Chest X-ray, PA view. Patient: 38 years old, sex M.
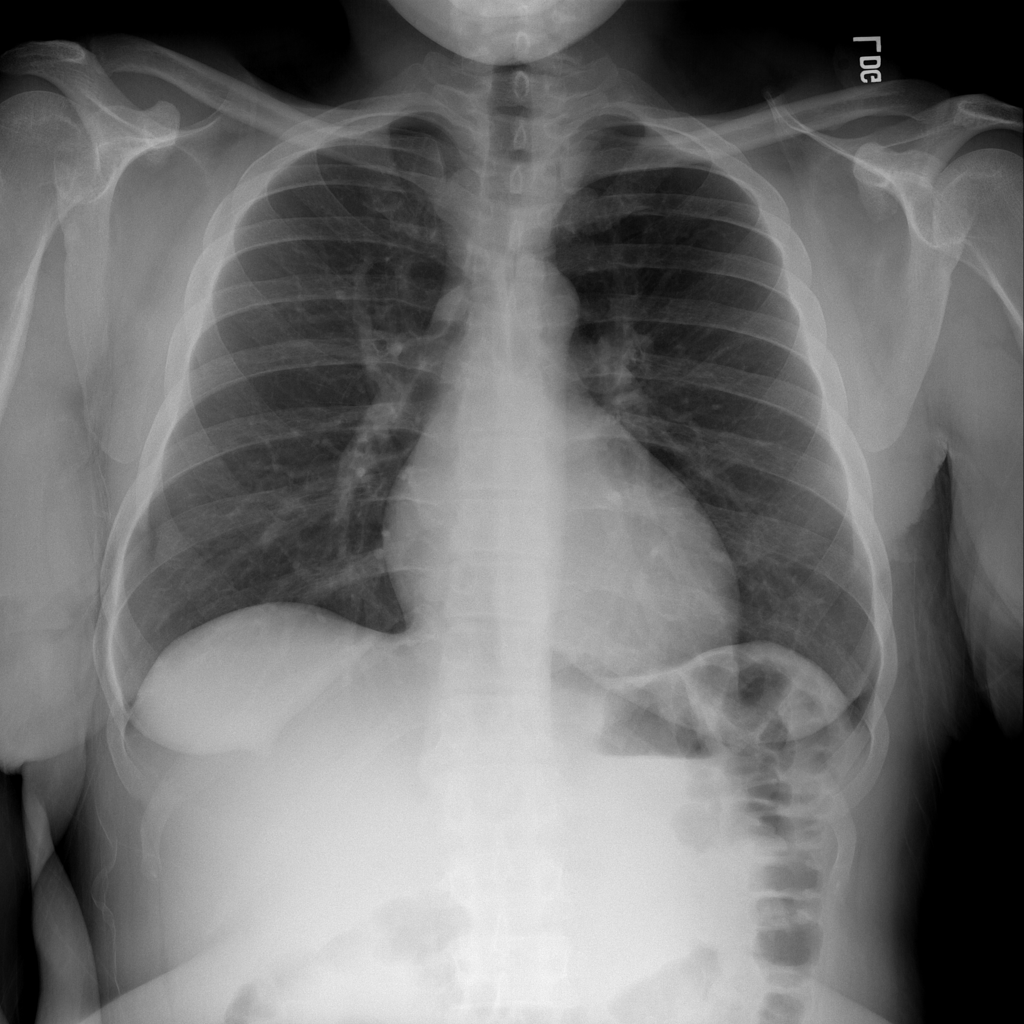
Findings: No Finding